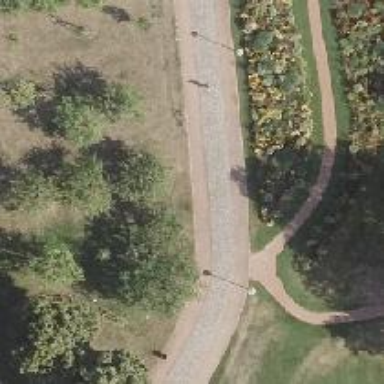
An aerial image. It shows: Path with pebblestone surface.